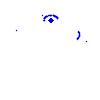
Particle: pion